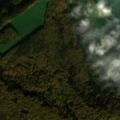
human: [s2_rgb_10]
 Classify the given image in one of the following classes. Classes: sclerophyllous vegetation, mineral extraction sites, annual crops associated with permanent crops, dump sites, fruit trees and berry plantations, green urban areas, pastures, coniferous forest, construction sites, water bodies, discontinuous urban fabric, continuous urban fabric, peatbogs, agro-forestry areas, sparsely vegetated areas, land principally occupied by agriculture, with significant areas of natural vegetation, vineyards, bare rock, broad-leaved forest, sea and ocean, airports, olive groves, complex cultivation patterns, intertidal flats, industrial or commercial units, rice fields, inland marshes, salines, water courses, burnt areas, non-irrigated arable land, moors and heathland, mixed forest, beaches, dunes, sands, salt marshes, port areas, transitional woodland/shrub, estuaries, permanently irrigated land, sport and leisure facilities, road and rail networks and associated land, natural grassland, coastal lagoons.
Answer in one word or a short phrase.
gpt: green urban areas, complex cultivation patterns, broad-leaved forest, water bodies